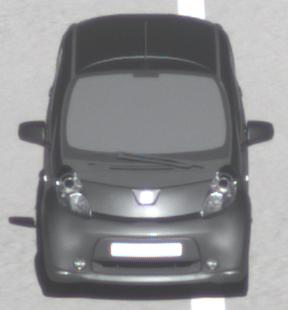
Make: Peugeot
Model: iOn
Detailed model: iOn
Model produced from: 2010/12
Model produced until: 2013/02
Doors: 5
Color: gray
Road condition: dry road
Daytime: morning or afternoon
Contrast: high contrast